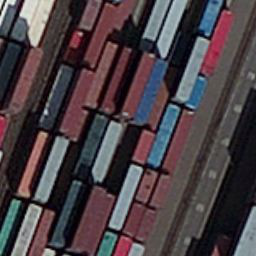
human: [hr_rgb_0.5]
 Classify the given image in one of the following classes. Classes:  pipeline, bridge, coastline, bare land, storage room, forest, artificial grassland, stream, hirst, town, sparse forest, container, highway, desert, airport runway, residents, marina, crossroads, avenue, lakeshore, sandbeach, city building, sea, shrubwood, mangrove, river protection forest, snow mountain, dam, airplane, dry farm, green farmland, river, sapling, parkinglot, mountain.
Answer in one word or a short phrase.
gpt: container